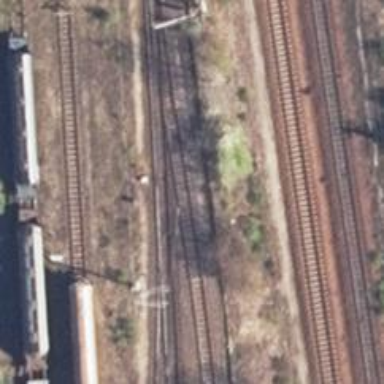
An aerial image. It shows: Railway switch.